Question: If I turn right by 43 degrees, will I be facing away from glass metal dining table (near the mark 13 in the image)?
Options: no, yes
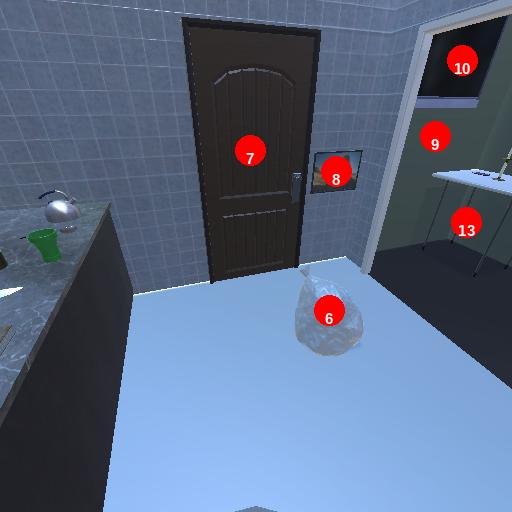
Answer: no